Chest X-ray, AP view. Patient: 13 years old, sex M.
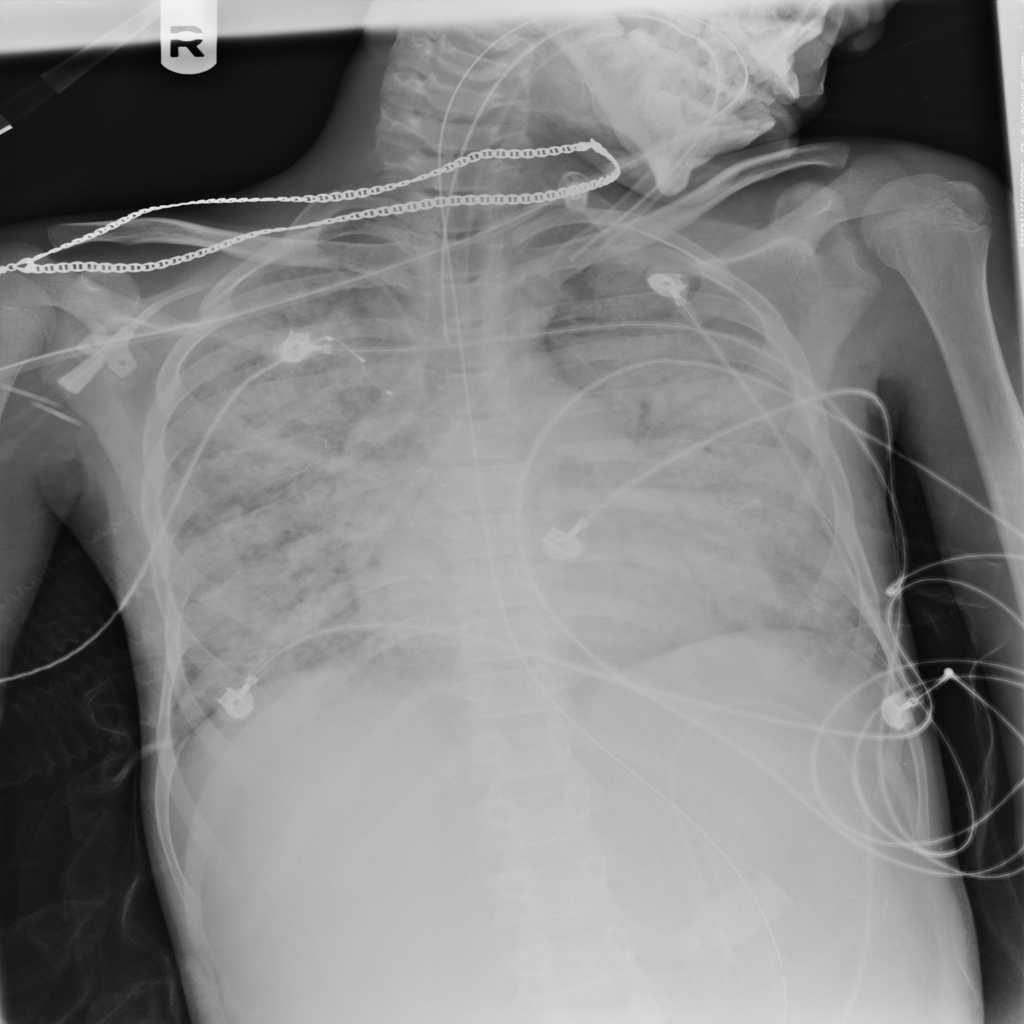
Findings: No Finding